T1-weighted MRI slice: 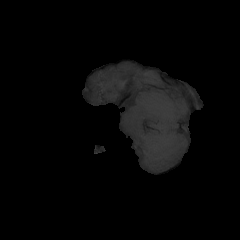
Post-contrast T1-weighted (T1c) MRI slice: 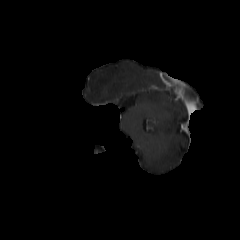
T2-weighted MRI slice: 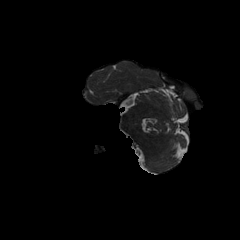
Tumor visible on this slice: no